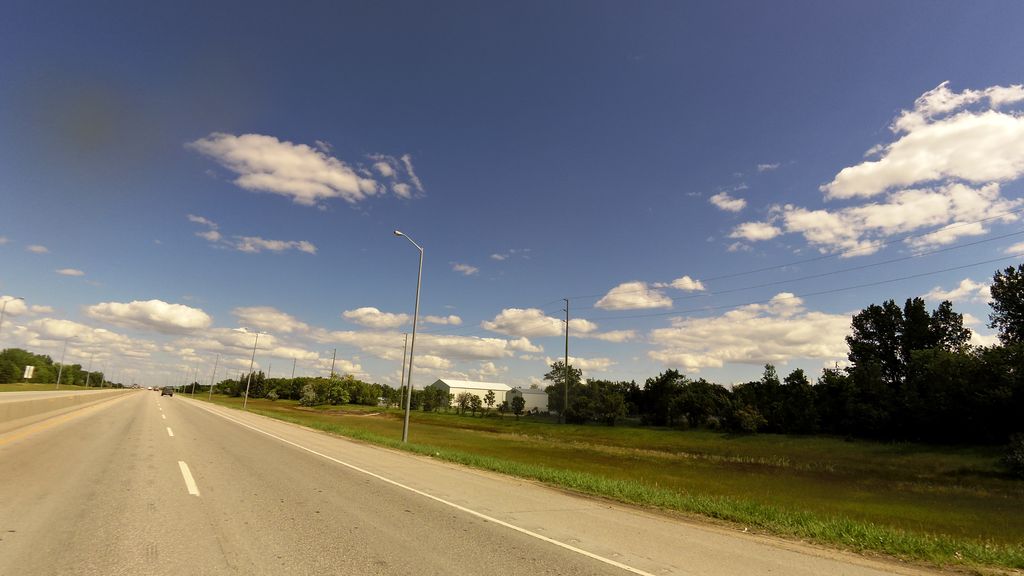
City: winnipeg